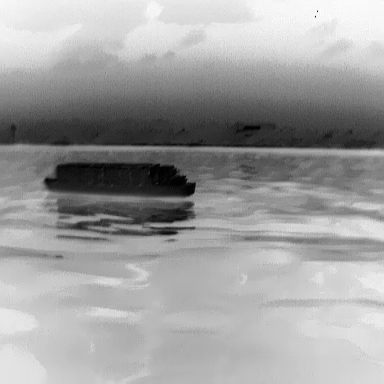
There is a fishing_boat in the infrared image.